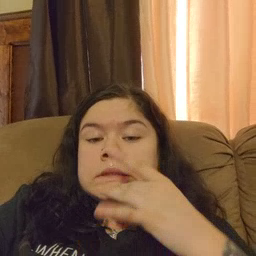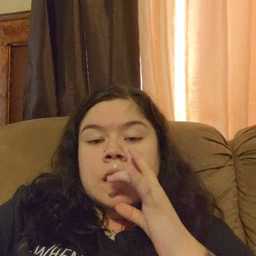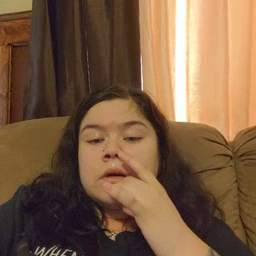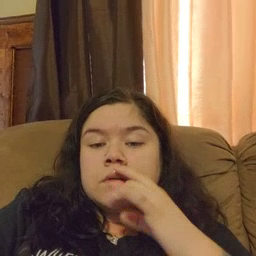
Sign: snack